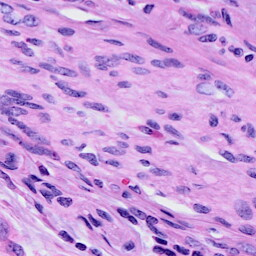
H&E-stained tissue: Cervix